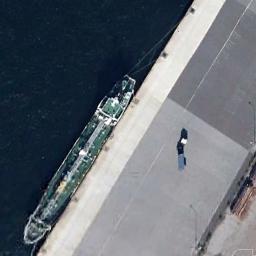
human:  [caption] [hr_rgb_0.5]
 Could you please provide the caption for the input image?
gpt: The cargo ship is docked at the dock and the water is deep blue .

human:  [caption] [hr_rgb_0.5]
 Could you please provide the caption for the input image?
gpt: There is a ship in the blue water on the shore .

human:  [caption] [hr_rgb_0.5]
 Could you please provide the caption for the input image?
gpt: A green tanker docked by the dock .

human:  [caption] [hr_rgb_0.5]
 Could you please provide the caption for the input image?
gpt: There is a ship beside the dock .

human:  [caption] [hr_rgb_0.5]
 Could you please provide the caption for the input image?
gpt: The green ship is at the harbor .